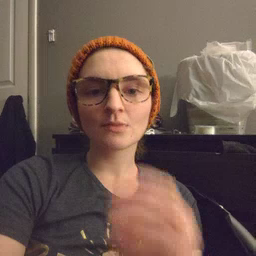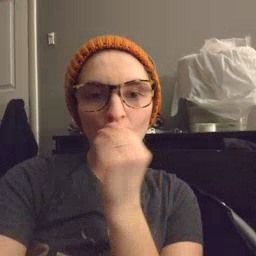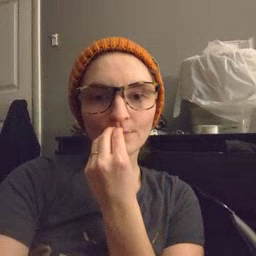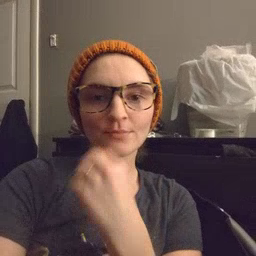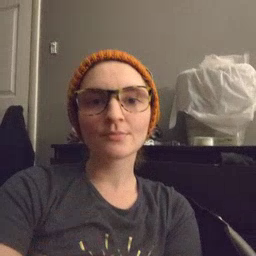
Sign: flower